Question: I have made huge progress, I couldn't even get the DataTable to append to my landing page on SharePoint, but now the DataTable posts but the Items do not populate. In the code I will provide, it is running to one subsite "XDeliverables" and eventually I am going to need it to pull from three lists. X, Y, & ZDeliverables, but I don't know how to do that within one AJAX call or if it is even possible.
Here is a picture of what my DataTable looks like, it just says Loading...

'''
<script src="https://code.jquery.com/jquery-1.12.4.js"></script>
<script src="https://cdn.datatables.net/1.10.15/js/jquery.dataTables.js"></script>
<script src="https://momentjs.com/downloads/moment.min.js"></script>
<link rel="stylesheet" type="text/css" href="https://cdn.datatables.net/1.10.15/css/jquery.dataTables.min.css" />
<table id="myTable" class="display" cellspacing="0" width="100%">
<thead>
<tr>
<th>Program</th>
<th>Deliverable</th>
<th>To</th>
<th>Date</th>
<th>Approved</th>
<th>Notes</th>
</tr>
</thead>
</table>
<script>
// UMD
(function(factory) {
"use strict";
if (typeof define === 'function' && define.amd) {
// AMD
define(['jquery'], function ($) {
return factory( $, window, document );
});
}
else if (typeof exports === 'object') {
// CommonJS
module.exports = function (root, $) {
if (!root) {
root = window;
}
if (!$) {
$ = typeof window !== 'undefined'
? require('jquery')
: require('jquery')( root );
}
return factory($, root, root.document);
};
} else {
// Browser
factory(jQuery, window, document);
}
}
(function($, window, document) {
$.fn.dataTable.render.moment = function (from, to, locale) {
// Argument shifting
if (arguments.length === 1) {
locale = 'en';
to = from;
from = 'YYYY-MM-DD';
} else if (arguments.length === 2) {
locale = 'en';
}
return function (d, type, row) {
var m = window.moment(d, from, locale, true);
// Order and type get a number value from Moment, everything else
// sees the rendered value
return m.format(type === 'sort' || type === 'type' ? 'x' : to);
};
};
}));
</script>
<script>
$(document).ready(function() {
$('#myTable').DataTable({
'ajax': {
'url': "_api/web/lists/getbytitle('XDeliverables')/items?$select=Program,To,Date,Approved,Notes,Deliverable",
'headers': { 'Accept': 'application/json;odata=nometadata' },
'dataSrc': function(data) {
return data.value.map(function(item) {
return [
item.Program,
item.Deliverable,
item.To,
new dueDate(item.Date),
item.Approved,
item.Notes
];
console.log(item);
});
}
},
columnDefs: [{
targets: 4,
render: $.fn.dataTable.render.moment('YYYY/MM/DD')
}]
});
});
</script>
'''
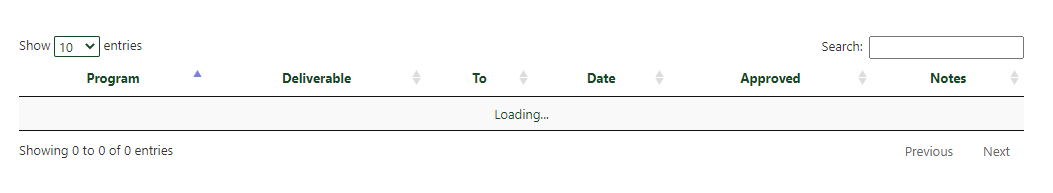
Answer: This fixed my error, but now I can't figure out how to call two more URLs with the same type of list? Does anyone know how to do that?
'''
$(document).ready(function() {
$('#myTable').DataTable({
'ajax': {
'url': "_api/web/lists/getbytitle('XDeliverables')/items?$select=Program, Deliverable, To, Date, Approved, Notes",
'headers': { 'Accept': 'application/json;odata=nometadata' },
'dataSrc': function(data) {
return data.value.map(function(item) {
return [
item.Program,
item.Deliverable,
item.To,
item.Date,
item.Approved,
item.Notes
];
});
}
},
columnDefs: [{
targets: 4,
render: $.fn.dataTable.render.moment('YYYY/MM/DD')
}]
});
});
</script>
'''